Current action and preconditions to check: trajectory_clear

Your task: For each precondition in the list above, predict whether it will hold at this action.

Consider the current scene as observed from the mobile robot's camera, and analyze the predicted future states of all dynamic agents (e.g., people, animals, vehicles, or any moving entities) within the NEXT SECOND.

IMPORTANT: Only answer "very likely" if you are absolutely certain—based on strong, clear evidence—that a dynamic agent will violate the precondition in the predicted future state. Do NOT answer "very likely" for unlikely, ambiguous, or low-probability risks.

Ask yourself for each precondition: Is there a high probability, with clear and convincing evidence, that the predicted future states of any dynamic agent will interfere with the predicted future state of the currently executing action within the NEXT SECOND, causing that precondition to fail?

Assess the risk level based on these predictions. Use "likely" or "very likely" if motions create a clear risk of interference.

Use "neutral" or "improbable" if agents are nearby but their predicted paths are clearly diverging or non-conflicting.

Failure Risk Categories: "very improbable", "improbable", "neutral", "likely", "very likely"

Answer Format: Output ONLY the probability_of_failure value from these categories: "very improbable", "improbable", "neutral", "likely", "very likely"

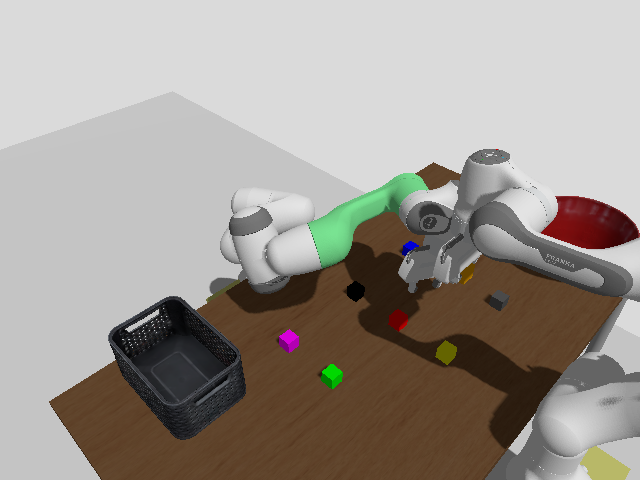

Answer: likely